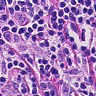
Metastatic tissue present: no